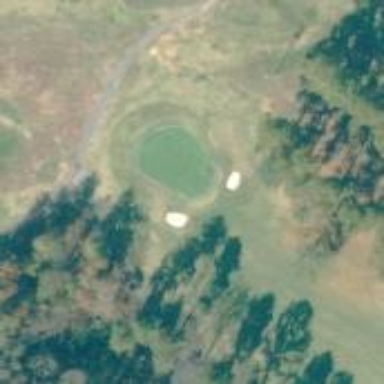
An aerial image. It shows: View of golf hole.